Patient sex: M
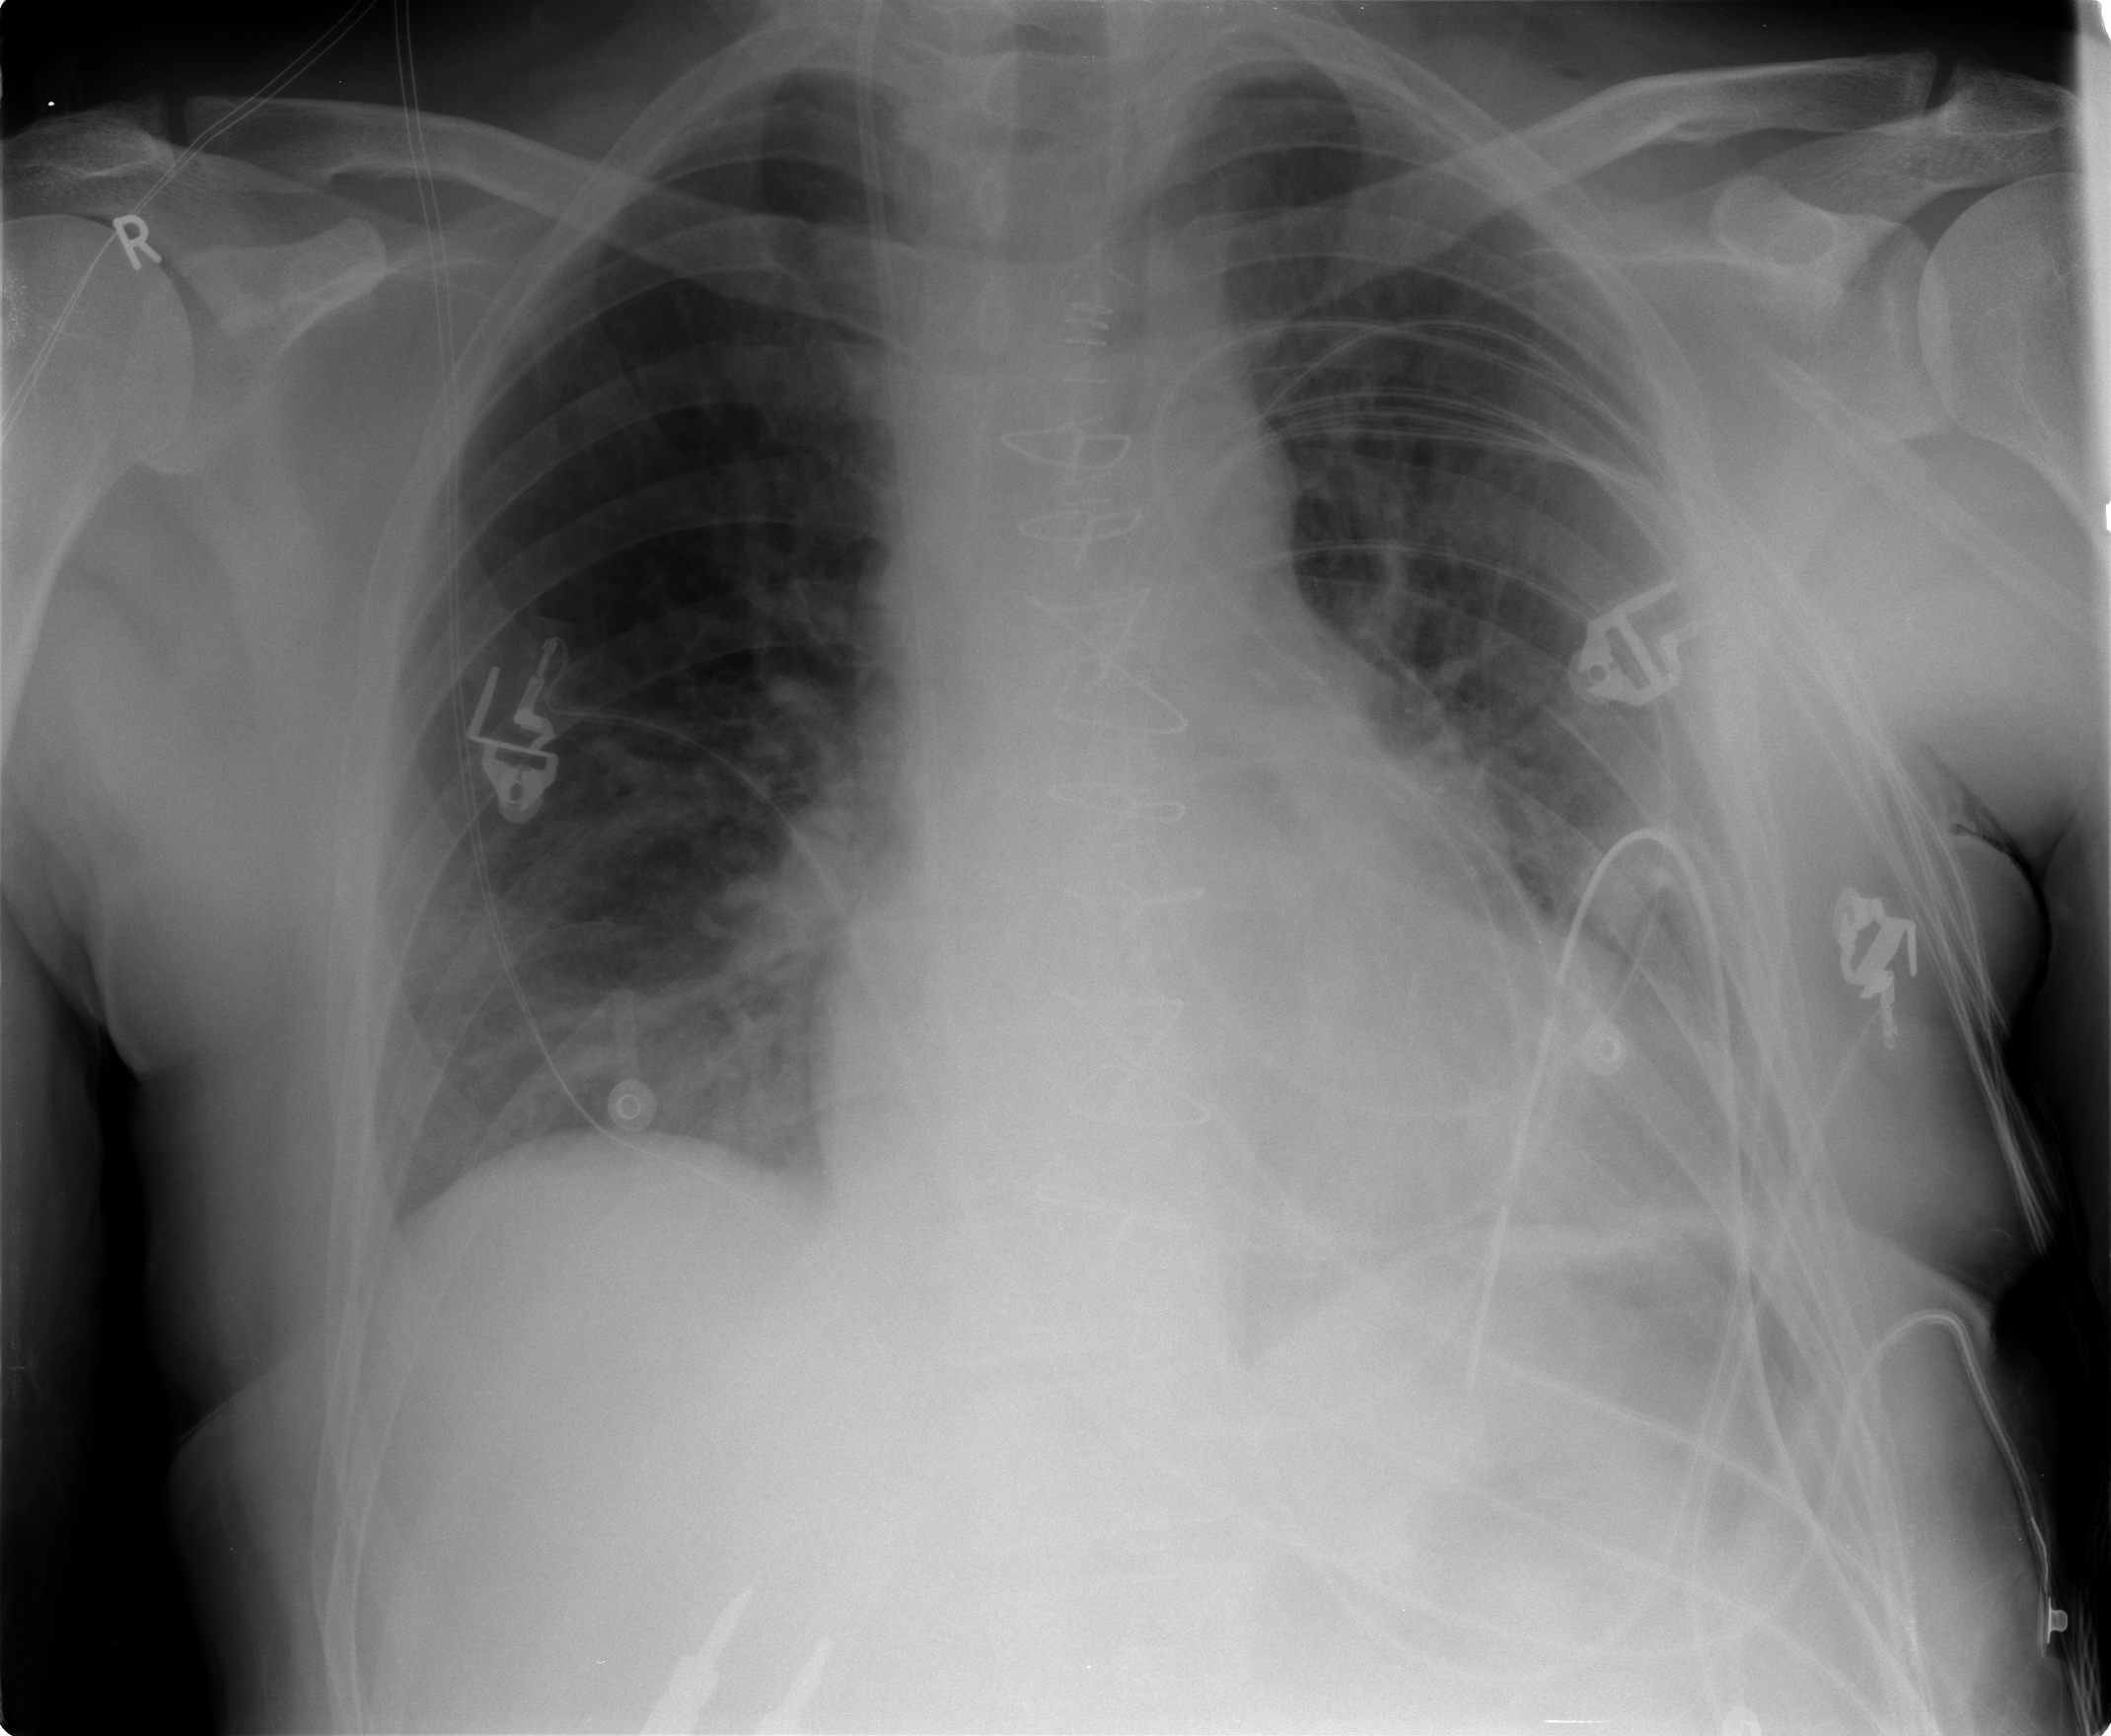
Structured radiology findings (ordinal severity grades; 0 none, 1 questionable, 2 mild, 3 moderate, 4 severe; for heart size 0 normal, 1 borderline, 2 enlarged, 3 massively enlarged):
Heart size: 1
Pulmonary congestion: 1
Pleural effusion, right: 0
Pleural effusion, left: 2
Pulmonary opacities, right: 0
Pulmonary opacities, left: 0
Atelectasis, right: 2
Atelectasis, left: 2